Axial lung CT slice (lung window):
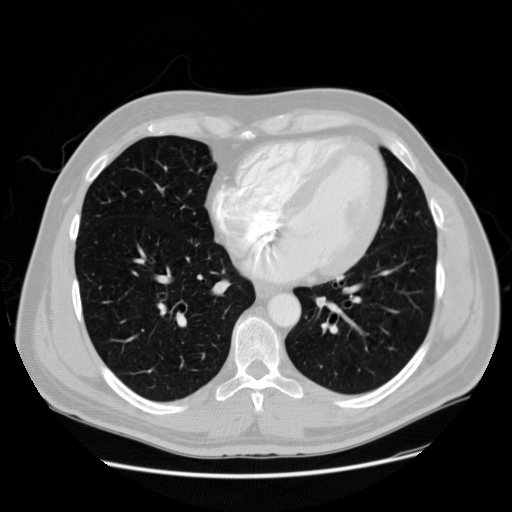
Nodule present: no